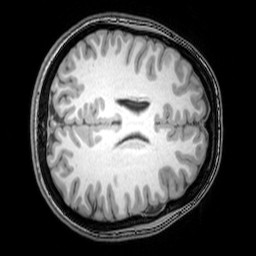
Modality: T1w
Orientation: axial
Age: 20
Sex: female
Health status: healthy
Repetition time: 0.081 s
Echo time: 0.037 s